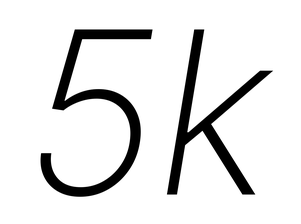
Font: Inter-Italic_ExtraLight_Italic